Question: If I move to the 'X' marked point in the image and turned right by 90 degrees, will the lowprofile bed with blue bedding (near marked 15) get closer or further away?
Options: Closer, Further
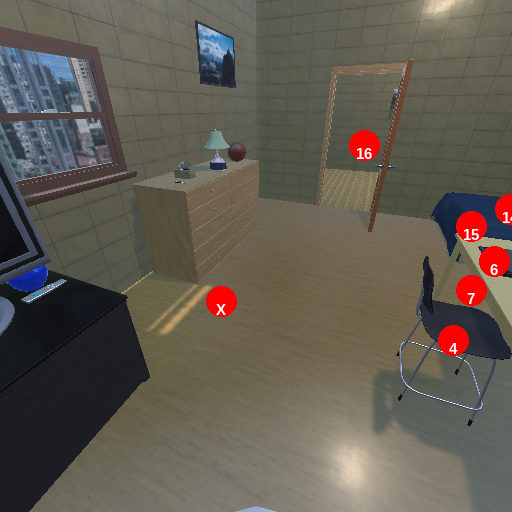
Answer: Closer